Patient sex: M
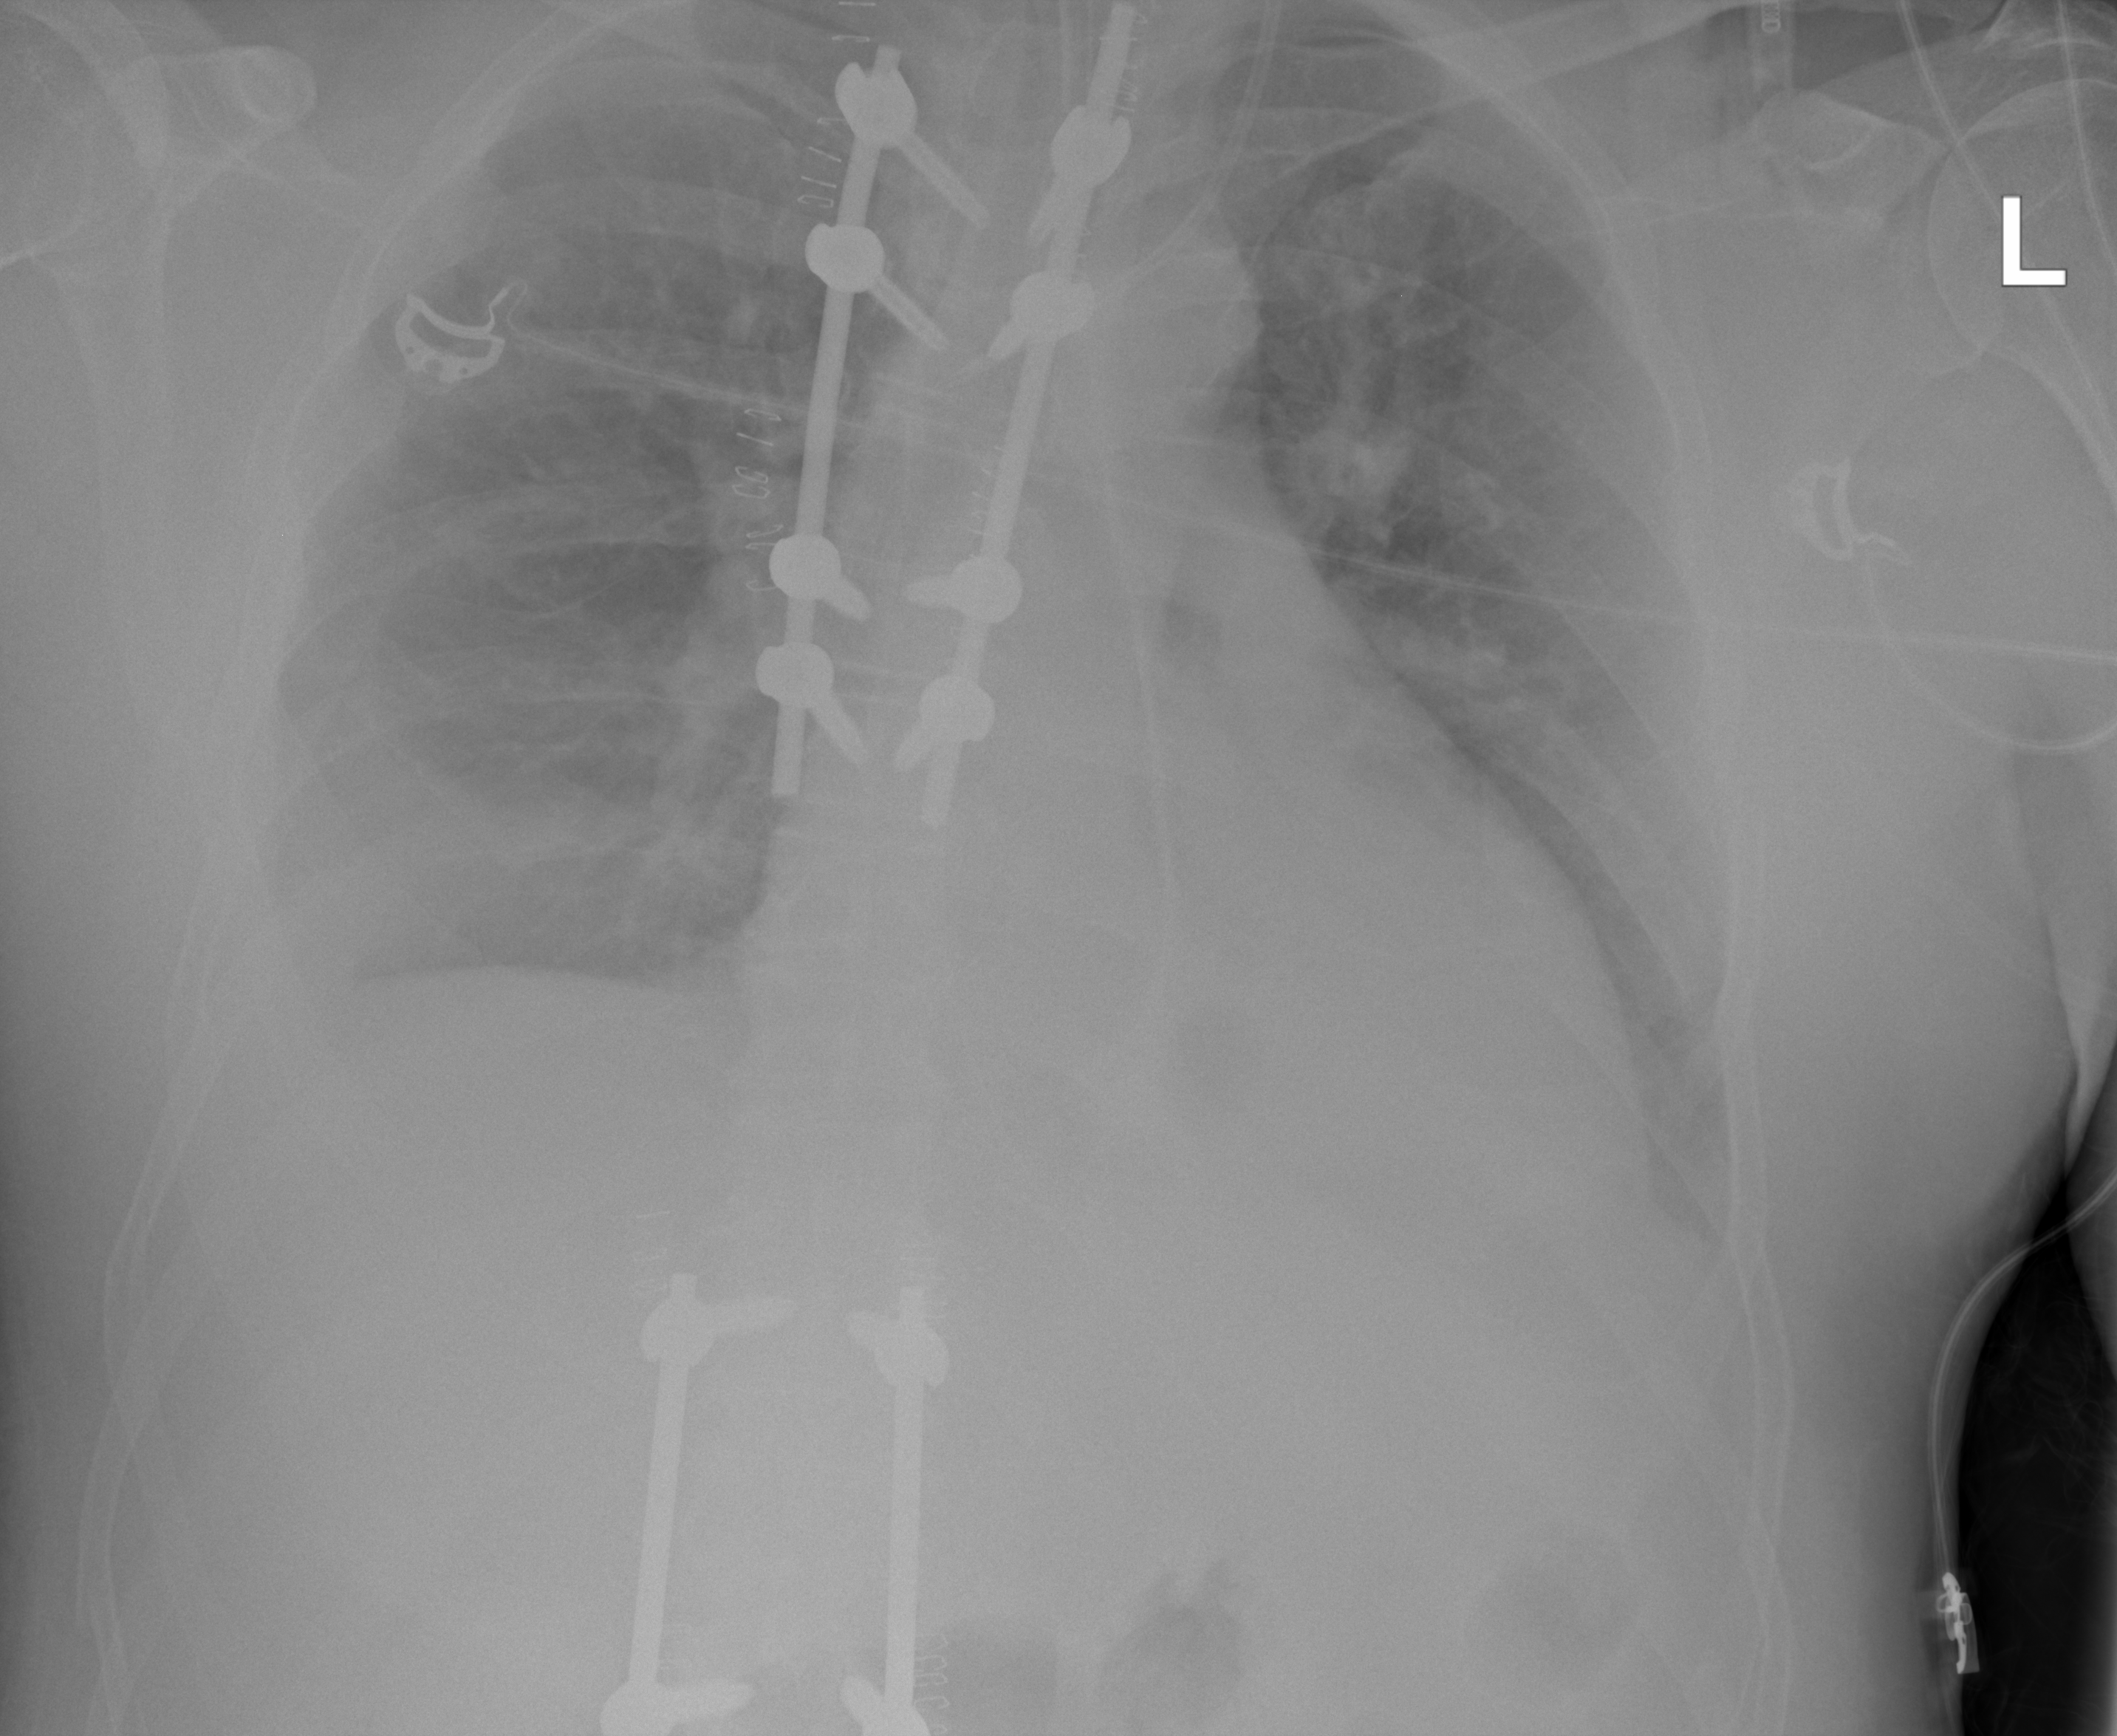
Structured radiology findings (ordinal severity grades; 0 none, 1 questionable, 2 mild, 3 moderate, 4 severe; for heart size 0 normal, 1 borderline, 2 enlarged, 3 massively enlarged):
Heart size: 0
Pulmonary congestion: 2
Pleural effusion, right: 3
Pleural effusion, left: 2
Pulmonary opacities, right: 2
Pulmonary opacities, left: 0
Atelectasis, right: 2
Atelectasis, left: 2